Lunar surface albedo tile
Center latitude: 27.266
Center longitude: -23.632
Resolution (meters per pixel, mean): 157.38
Tile area (km^2): 25463.8
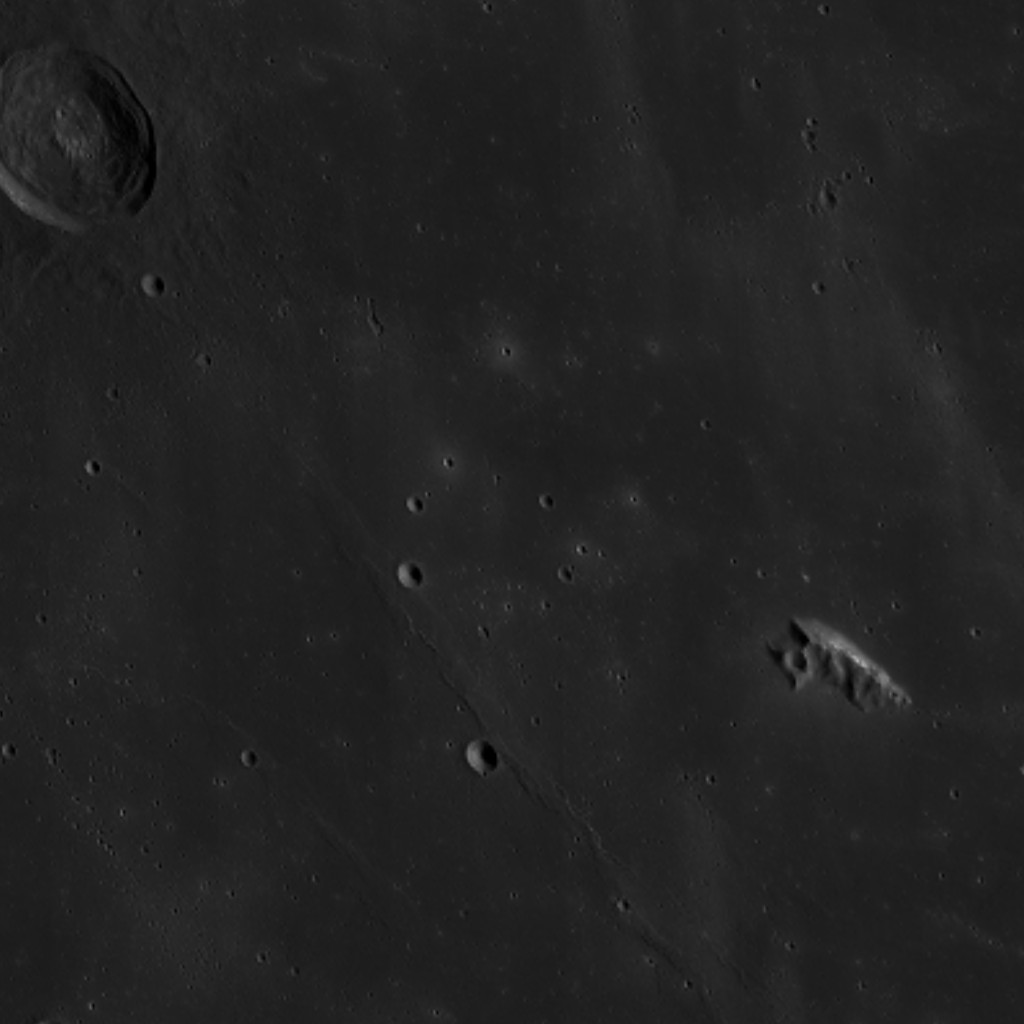